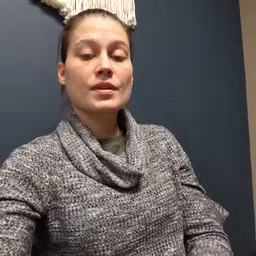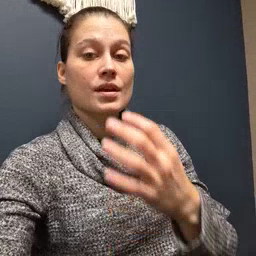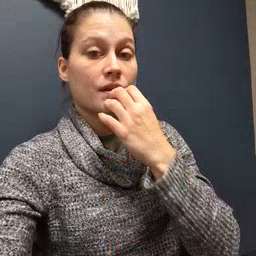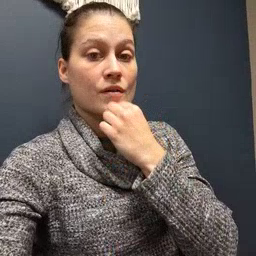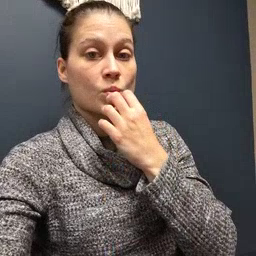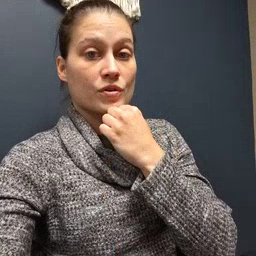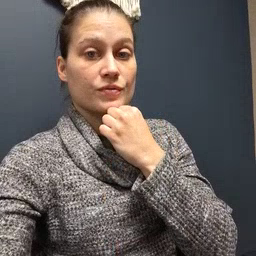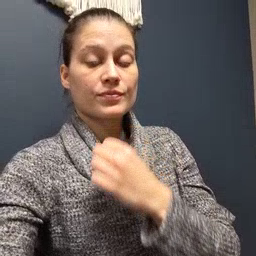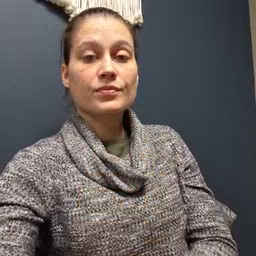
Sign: underwear